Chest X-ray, AP view. Patient: 59 years old, sex F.
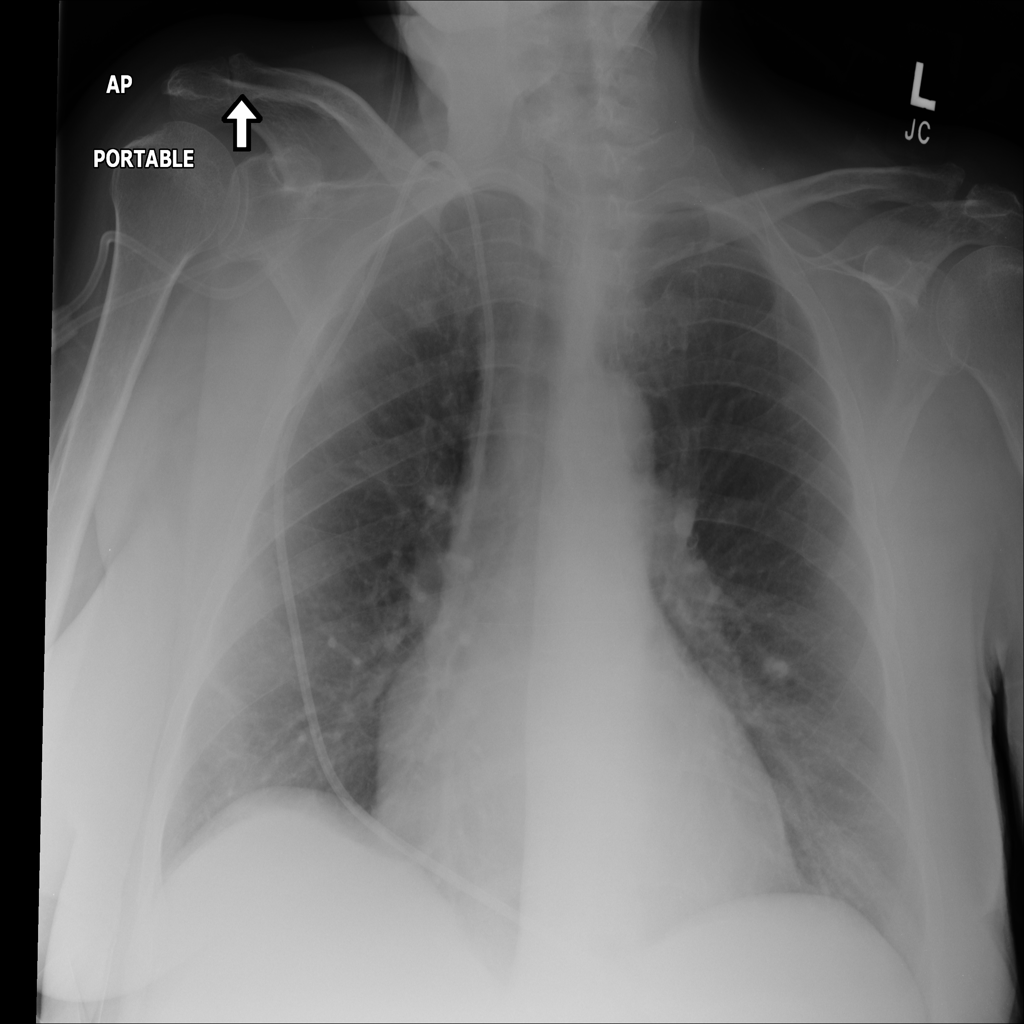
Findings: No Finding